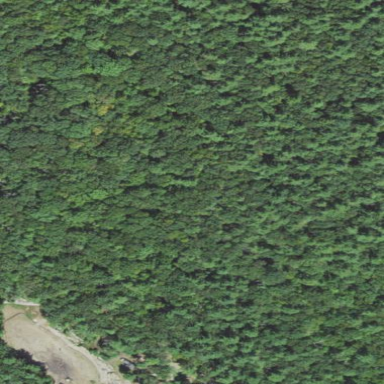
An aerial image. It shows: Mixed leaf woodland.